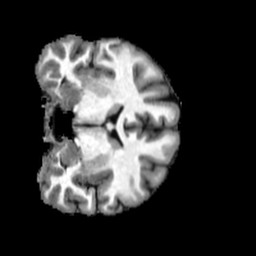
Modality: T1w
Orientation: coronal
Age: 22
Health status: healthy
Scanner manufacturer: philips
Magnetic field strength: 3 T
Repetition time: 0.007808 s
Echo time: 0.003593 s